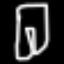
Label: pants